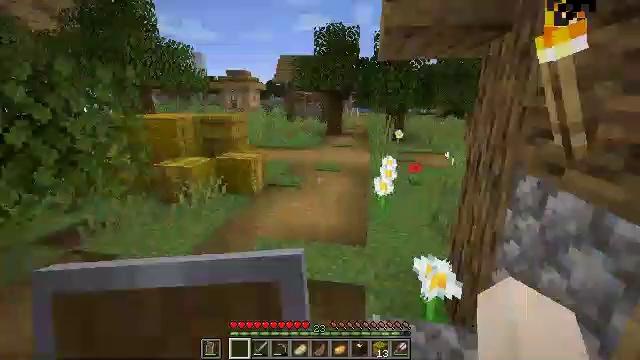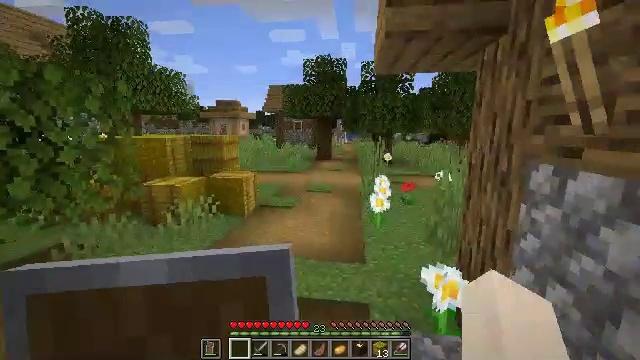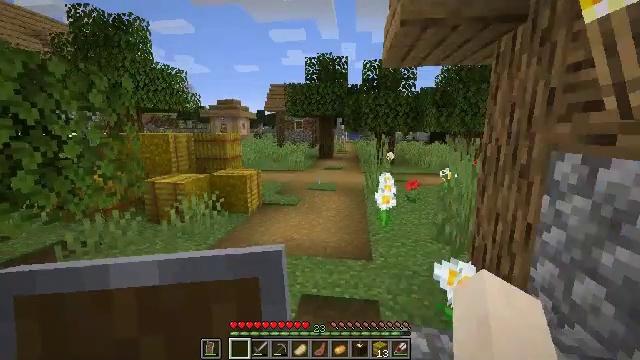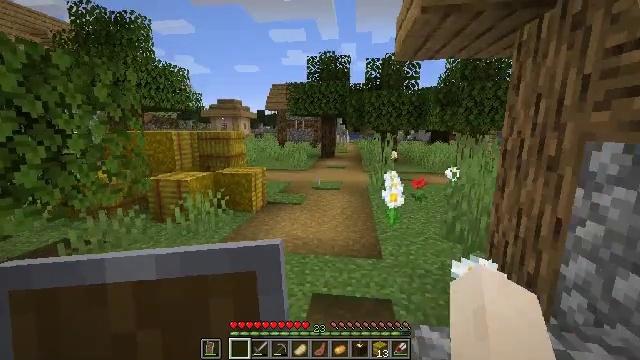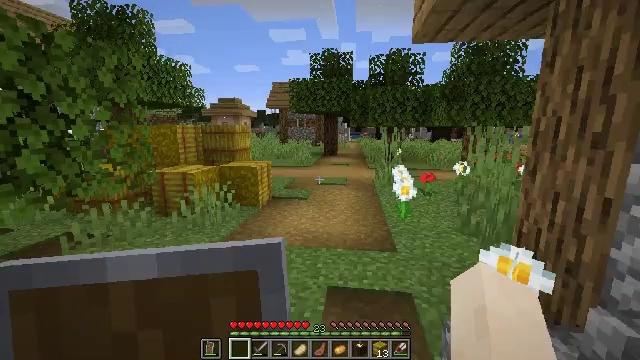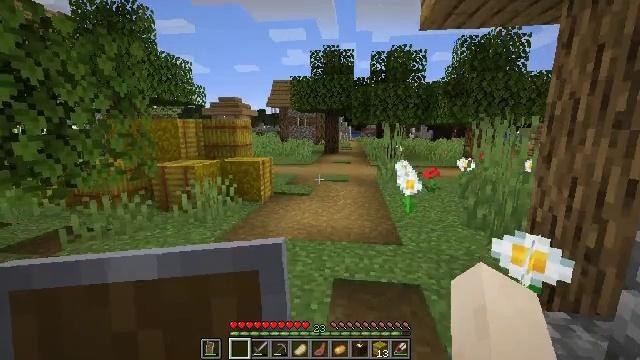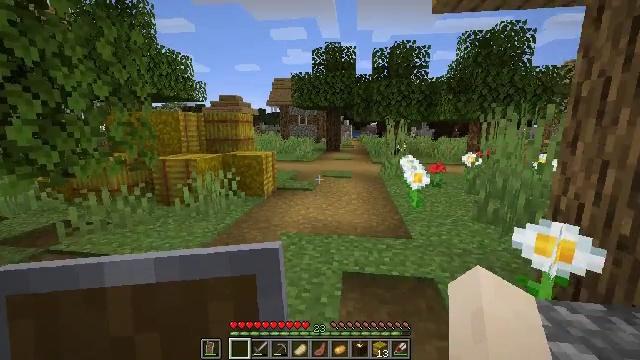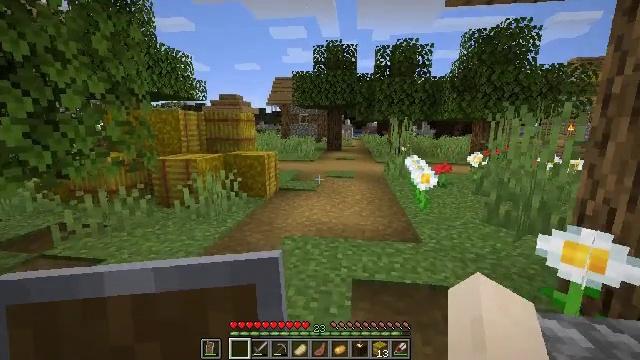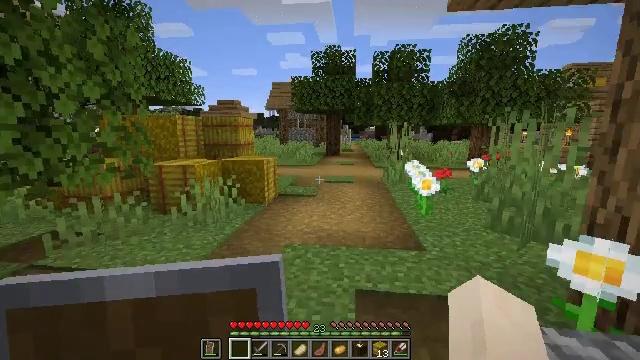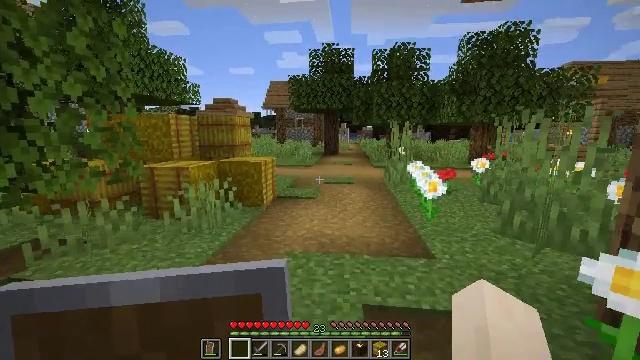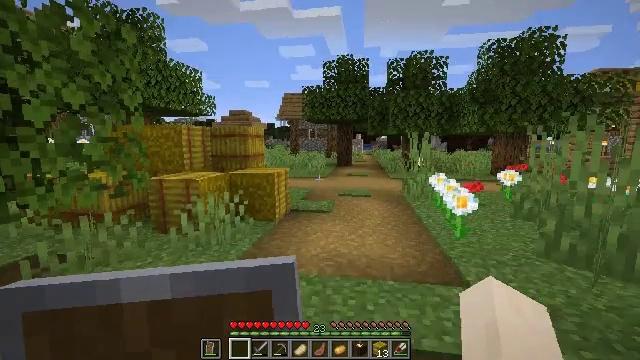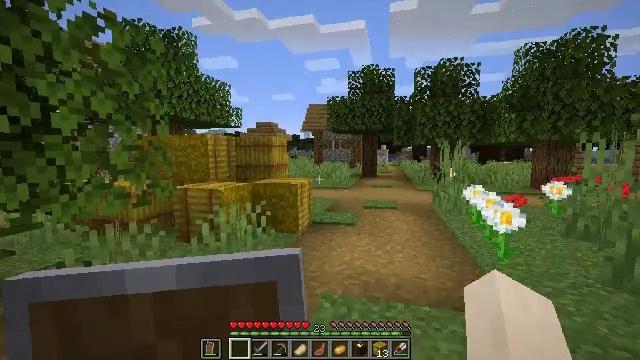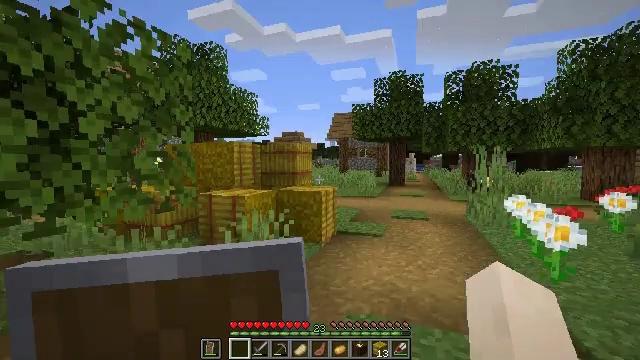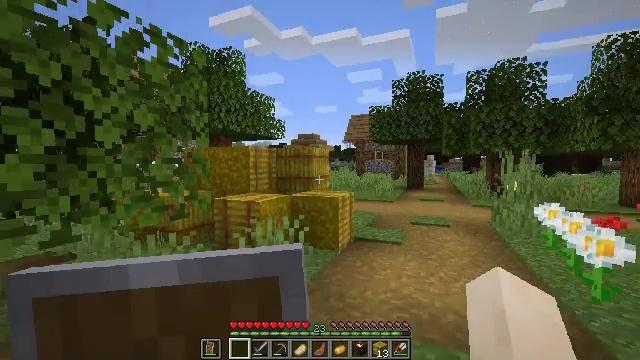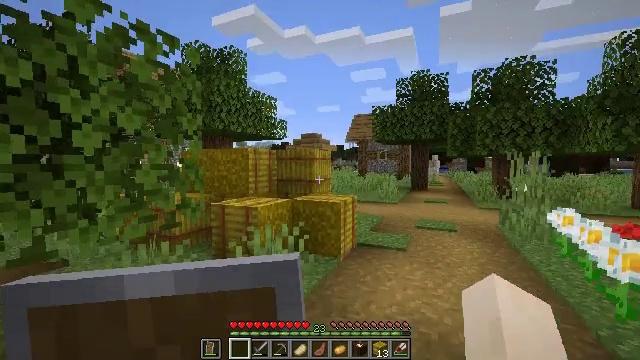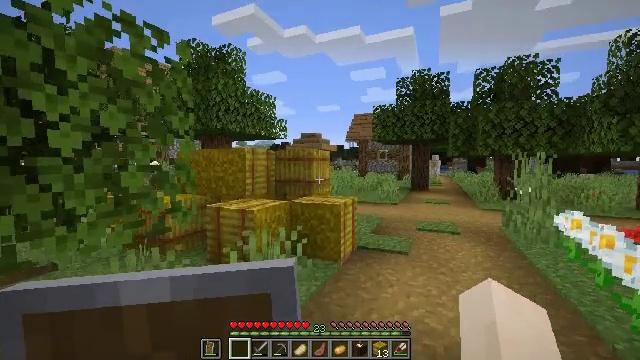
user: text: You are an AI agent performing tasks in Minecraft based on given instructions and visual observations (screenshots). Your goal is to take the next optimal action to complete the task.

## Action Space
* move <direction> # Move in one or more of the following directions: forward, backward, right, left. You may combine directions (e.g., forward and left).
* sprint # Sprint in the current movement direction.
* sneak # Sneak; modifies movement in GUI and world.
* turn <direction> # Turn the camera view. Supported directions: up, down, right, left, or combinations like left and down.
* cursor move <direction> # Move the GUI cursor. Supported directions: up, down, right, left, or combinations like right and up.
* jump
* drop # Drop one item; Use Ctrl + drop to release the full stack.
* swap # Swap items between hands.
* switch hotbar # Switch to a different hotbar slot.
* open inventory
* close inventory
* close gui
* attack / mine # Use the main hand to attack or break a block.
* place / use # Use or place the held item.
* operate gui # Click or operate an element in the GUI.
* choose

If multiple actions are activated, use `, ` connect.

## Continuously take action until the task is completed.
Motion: motion action
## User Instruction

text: Attack the cobblestone stairs to retrieve it.
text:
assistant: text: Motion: move forward and move left, turn right and up
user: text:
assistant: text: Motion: move forward and move left
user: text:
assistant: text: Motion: move forward and move left
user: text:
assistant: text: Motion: move forward and move left
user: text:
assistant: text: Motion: move forward
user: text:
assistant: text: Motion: move forward
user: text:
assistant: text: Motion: move forward
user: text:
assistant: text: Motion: move forward, turn up
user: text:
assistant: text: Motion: move forward
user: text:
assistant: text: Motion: move forward, turn left and up
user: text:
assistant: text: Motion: move forward, turn left and up
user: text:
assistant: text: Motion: move forward, turn left and up
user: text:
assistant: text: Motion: move forward, turn left
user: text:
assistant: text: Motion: move forward
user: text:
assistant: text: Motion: move forward
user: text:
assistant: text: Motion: move forward
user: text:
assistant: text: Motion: move forward, turn left
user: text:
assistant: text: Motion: move forward, turn left
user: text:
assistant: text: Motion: move forward, turn left
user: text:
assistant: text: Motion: move forward, turn left
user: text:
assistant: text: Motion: move forward, turn left
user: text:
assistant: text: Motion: move forward
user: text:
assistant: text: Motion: move forward
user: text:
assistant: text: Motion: move forward
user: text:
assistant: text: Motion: move forward
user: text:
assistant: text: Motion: move forward
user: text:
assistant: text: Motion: move forward
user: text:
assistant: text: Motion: move forward
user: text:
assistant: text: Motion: move forward
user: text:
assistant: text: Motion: move forward